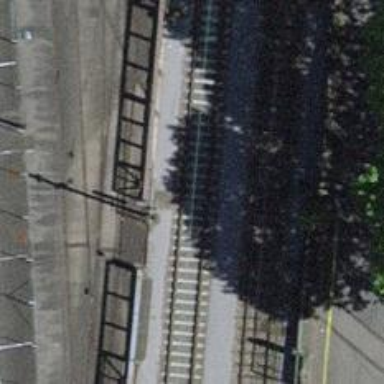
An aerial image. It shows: Railway crossing.